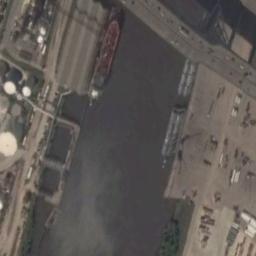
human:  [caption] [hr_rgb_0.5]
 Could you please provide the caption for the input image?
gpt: The ship is docked at the oil terminal and an overpass is next to the ship .

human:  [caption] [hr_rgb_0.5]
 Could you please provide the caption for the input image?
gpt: There is a ship in the black water on the shore .

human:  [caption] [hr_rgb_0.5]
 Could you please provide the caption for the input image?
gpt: There are many containers on the dock next to the ships .

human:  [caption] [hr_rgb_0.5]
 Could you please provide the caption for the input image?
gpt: Several white, Orange ships docked at the dock .

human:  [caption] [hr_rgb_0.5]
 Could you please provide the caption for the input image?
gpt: The ship is at the harbor with some buildings .